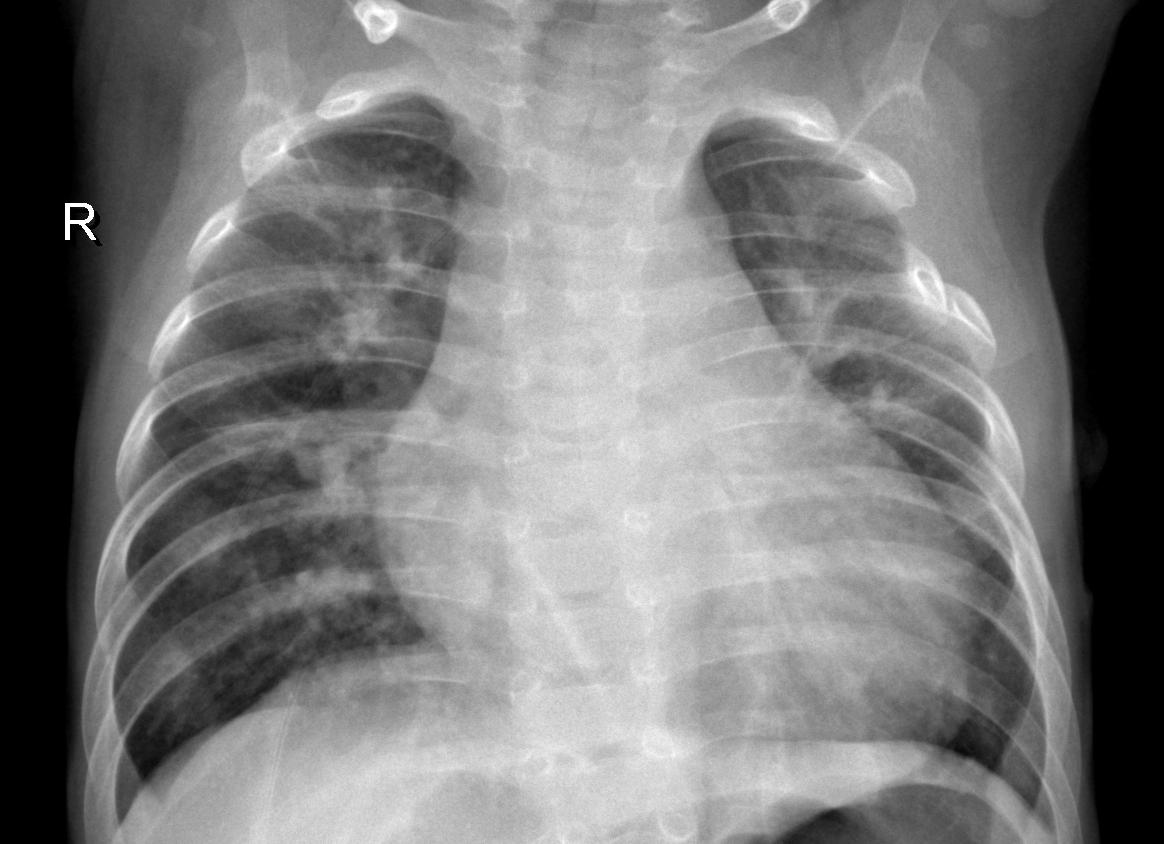
Diagnosis: PNEUMONIA